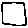
Label: square